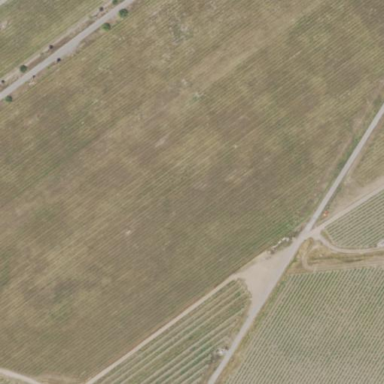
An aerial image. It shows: Vineyard growing grapes.